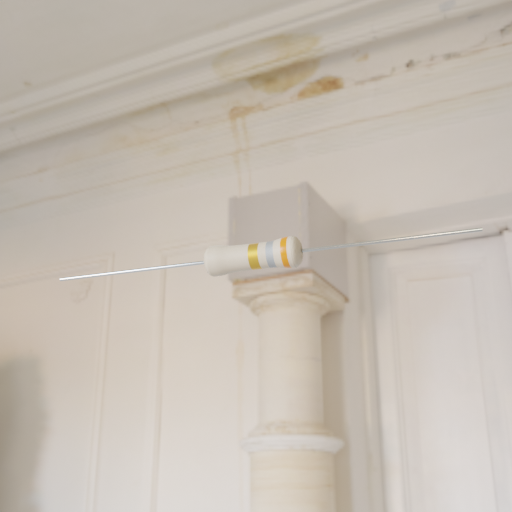
Resistor colour bands (in order): gold, silver, orange